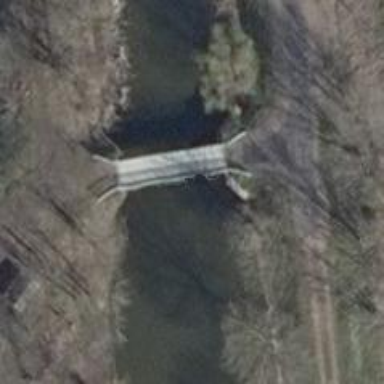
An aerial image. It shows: There is bridge in the image.